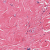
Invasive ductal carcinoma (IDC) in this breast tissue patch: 0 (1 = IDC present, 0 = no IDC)